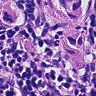
Metastatic tissue present: yes